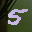
Label: 5